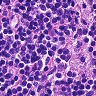
Metastatic tissue present: no